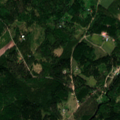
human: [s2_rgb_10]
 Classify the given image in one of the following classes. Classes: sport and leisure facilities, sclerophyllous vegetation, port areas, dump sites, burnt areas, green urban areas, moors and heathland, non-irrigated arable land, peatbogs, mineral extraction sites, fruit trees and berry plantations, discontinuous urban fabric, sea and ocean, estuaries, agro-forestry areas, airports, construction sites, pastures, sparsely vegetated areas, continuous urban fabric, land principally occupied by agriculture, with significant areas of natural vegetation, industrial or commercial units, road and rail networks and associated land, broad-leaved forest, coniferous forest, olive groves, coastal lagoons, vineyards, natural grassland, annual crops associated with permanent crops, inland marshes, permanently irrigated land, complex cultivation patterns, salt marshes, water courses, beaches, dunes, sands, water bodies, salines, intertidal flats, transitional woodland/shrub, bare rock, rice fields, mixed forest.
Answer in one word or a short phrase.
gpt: broad-leaved forest, coniferous forest, mixed forest